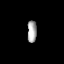
Tissue: prostate
Cell type: T cells
Senescence score: 0.6885
Nuclear area (px): 200
Mean DAPI intensity: 170.19